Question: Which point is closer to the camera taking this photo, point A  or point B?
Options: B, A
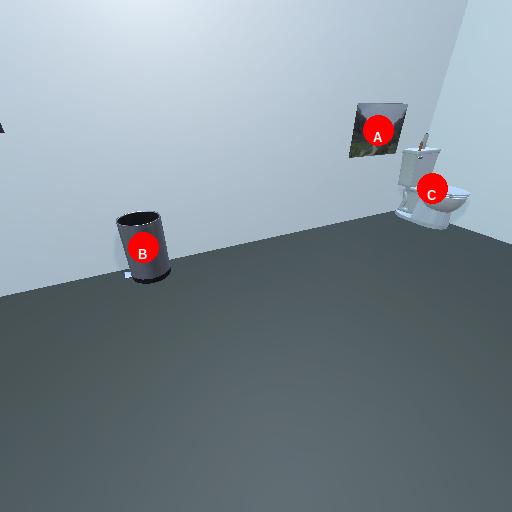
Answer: B